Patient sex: F
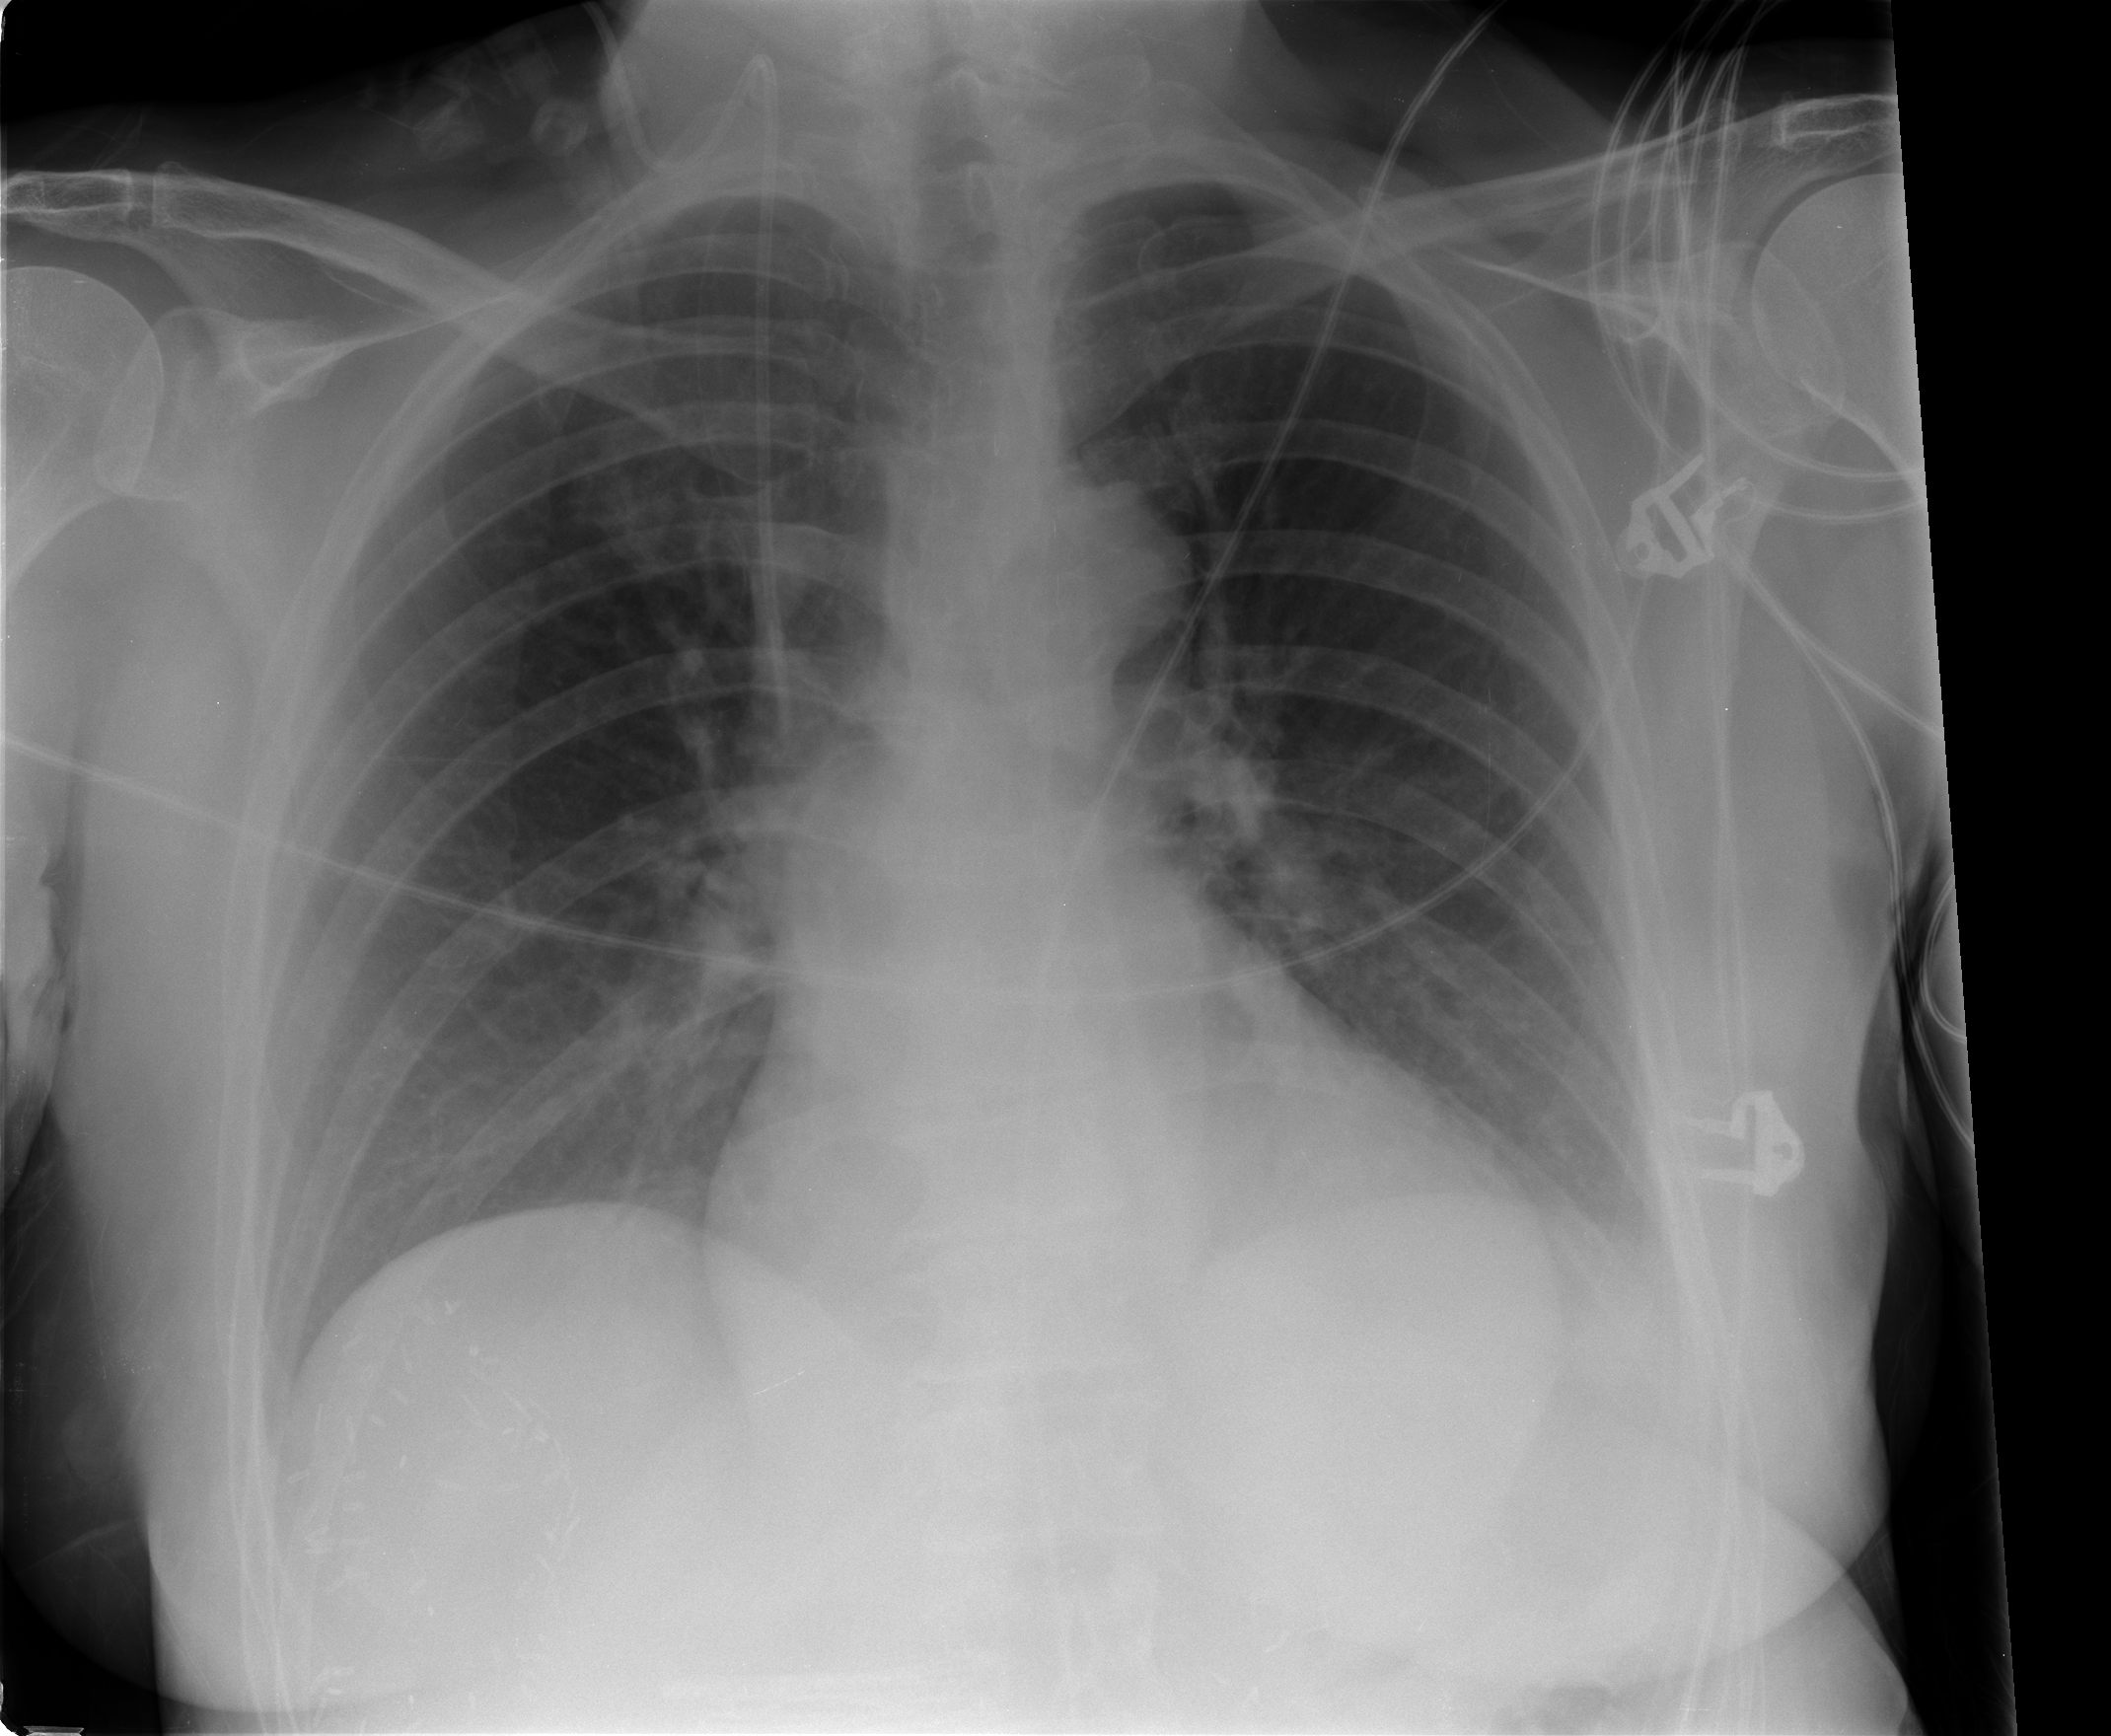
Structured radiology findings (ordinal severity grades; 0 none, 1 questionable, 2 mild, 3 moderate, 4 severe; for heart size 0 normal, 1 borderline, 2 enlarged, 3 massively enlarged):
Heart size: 0
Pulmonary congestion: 0
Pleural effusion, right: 0
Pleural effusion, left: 0
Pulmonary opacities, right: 0
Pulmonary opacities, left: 0
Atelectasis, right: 2
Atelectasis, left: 2